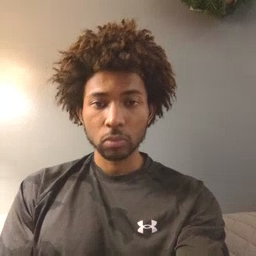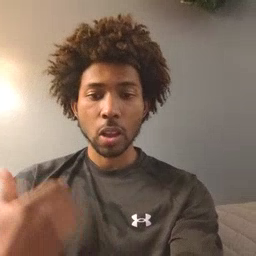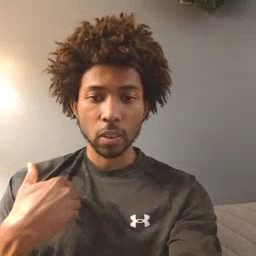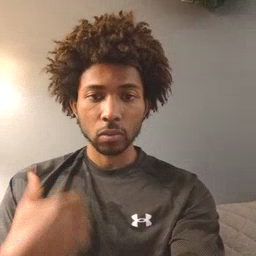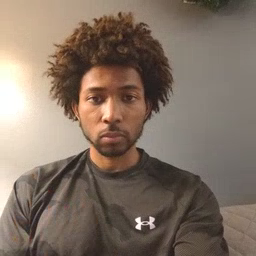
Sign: haveto